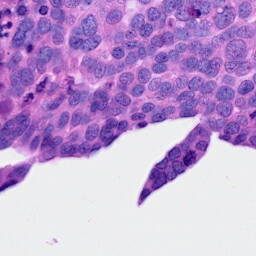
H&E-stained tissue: Ovarian